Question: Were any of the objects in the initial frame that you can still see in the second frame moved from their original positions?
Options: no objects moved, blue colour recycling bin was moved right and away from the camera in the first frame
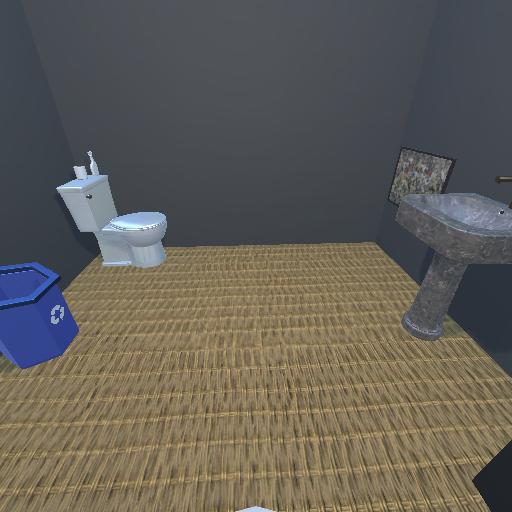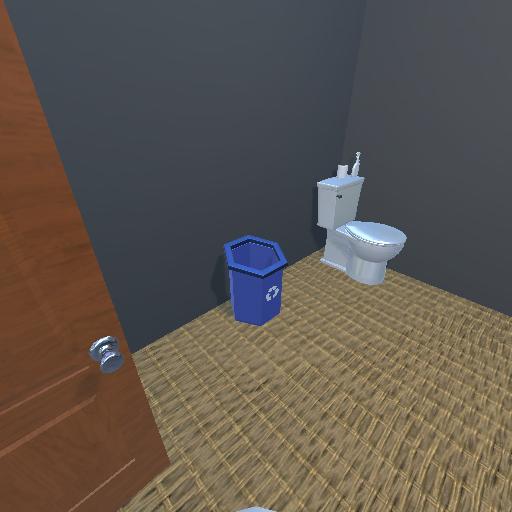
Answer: no objects moved